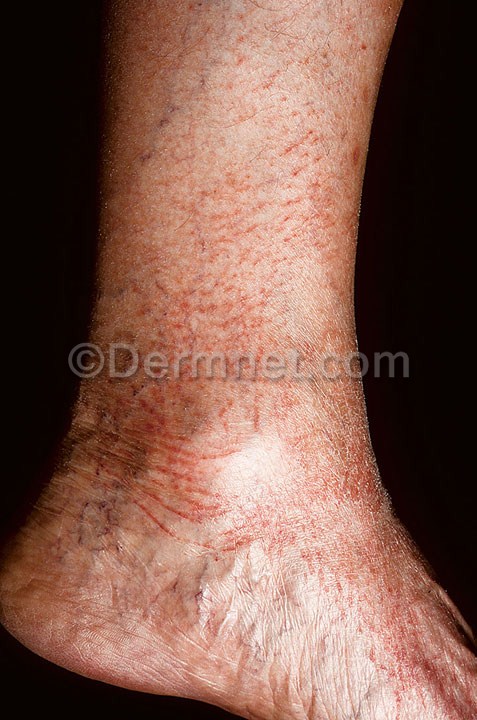
Disease: Eczema Photos